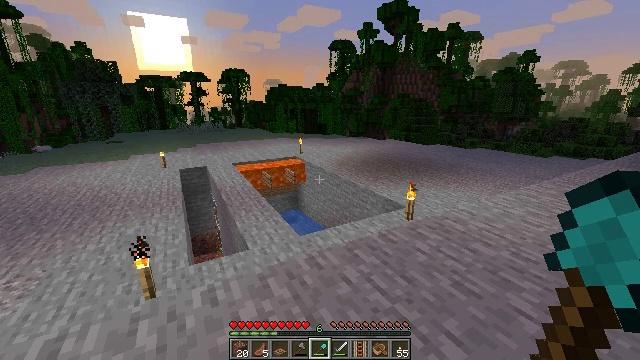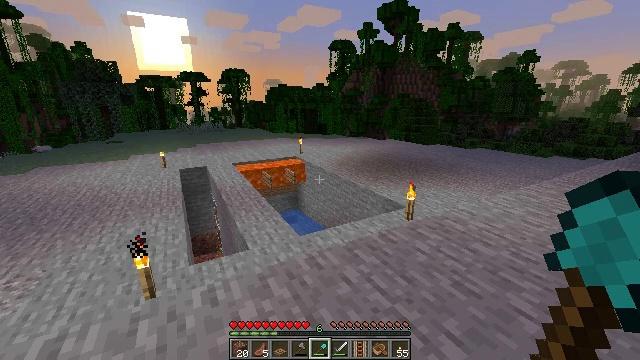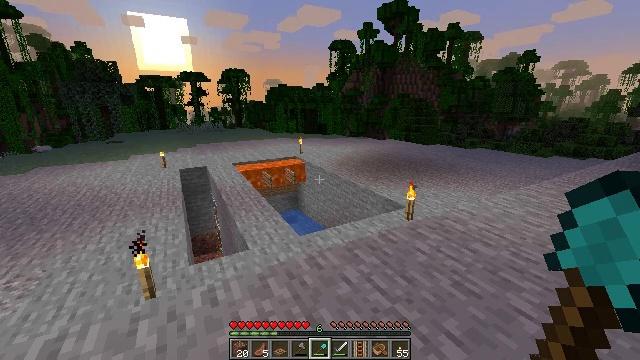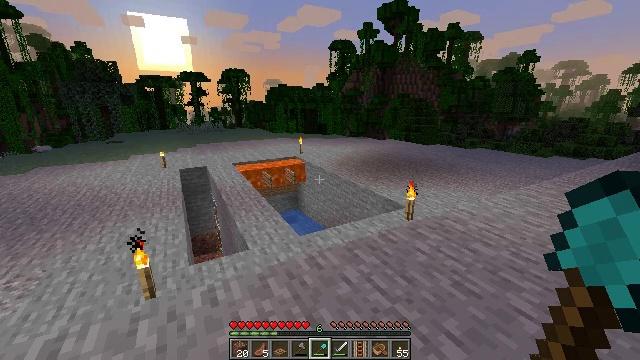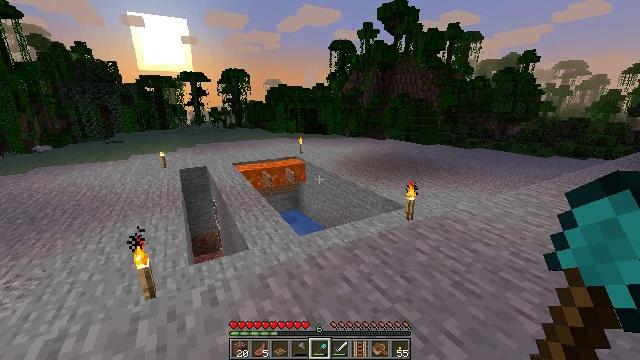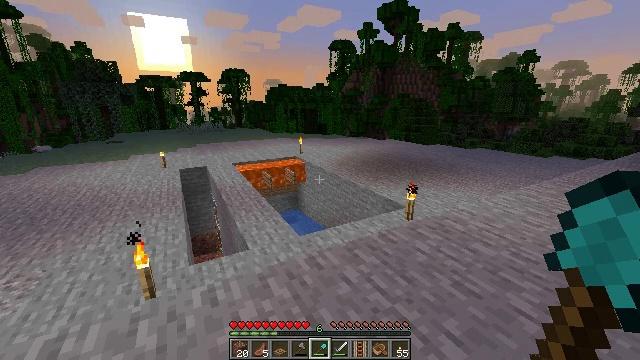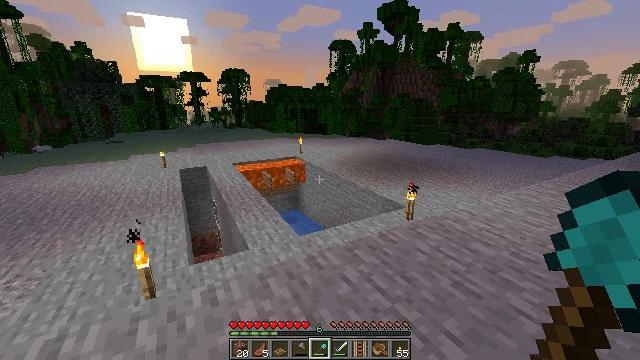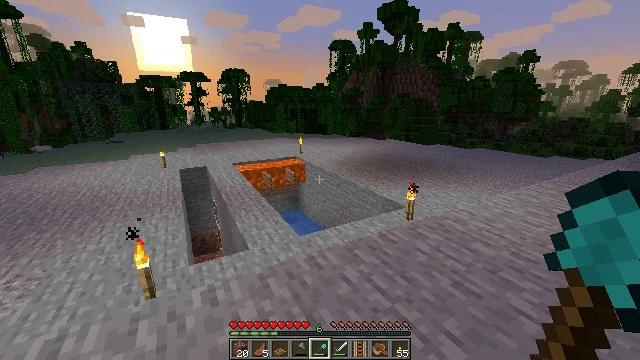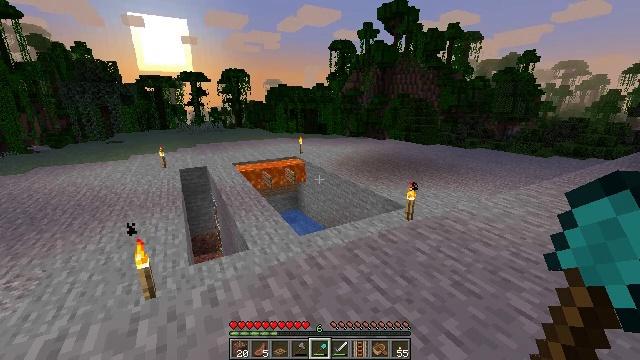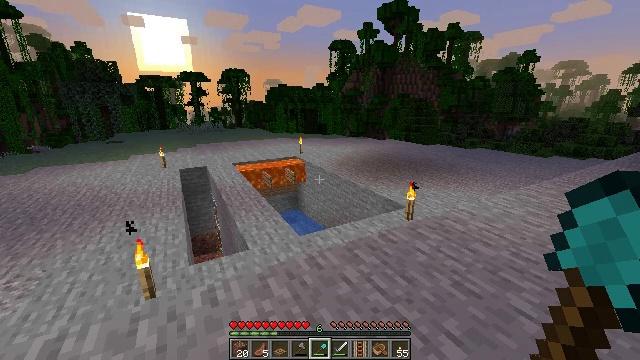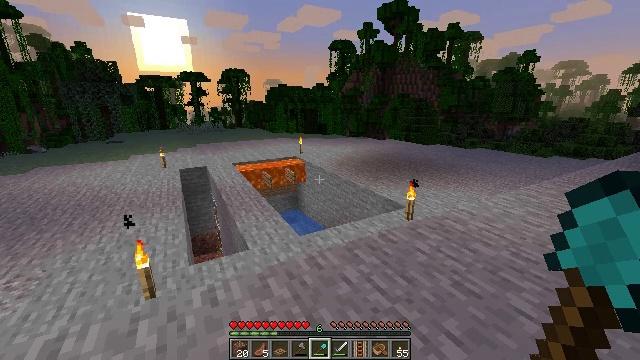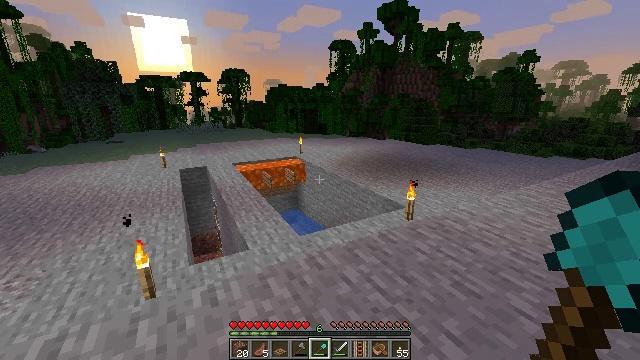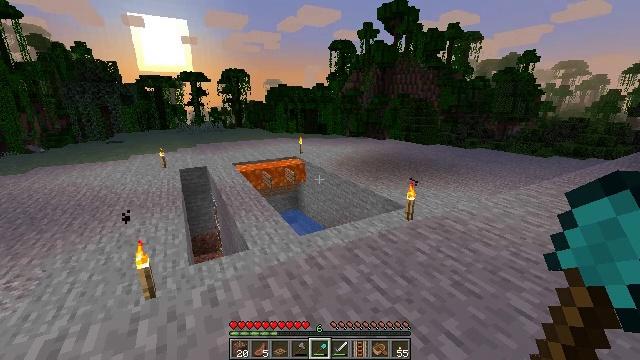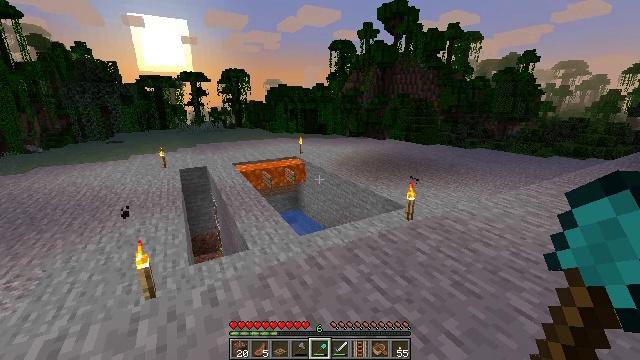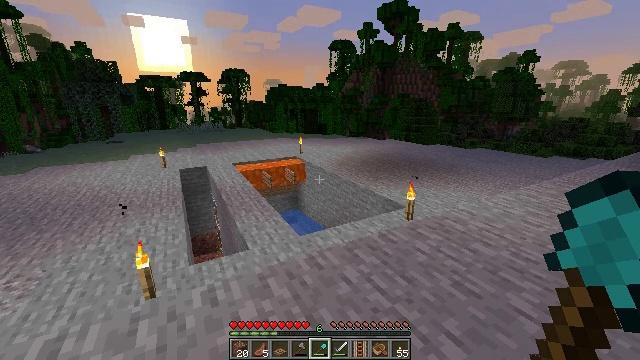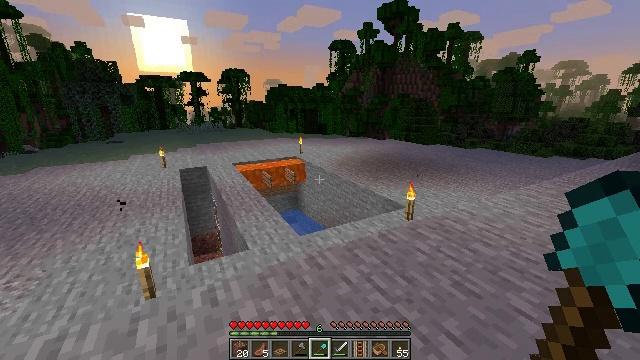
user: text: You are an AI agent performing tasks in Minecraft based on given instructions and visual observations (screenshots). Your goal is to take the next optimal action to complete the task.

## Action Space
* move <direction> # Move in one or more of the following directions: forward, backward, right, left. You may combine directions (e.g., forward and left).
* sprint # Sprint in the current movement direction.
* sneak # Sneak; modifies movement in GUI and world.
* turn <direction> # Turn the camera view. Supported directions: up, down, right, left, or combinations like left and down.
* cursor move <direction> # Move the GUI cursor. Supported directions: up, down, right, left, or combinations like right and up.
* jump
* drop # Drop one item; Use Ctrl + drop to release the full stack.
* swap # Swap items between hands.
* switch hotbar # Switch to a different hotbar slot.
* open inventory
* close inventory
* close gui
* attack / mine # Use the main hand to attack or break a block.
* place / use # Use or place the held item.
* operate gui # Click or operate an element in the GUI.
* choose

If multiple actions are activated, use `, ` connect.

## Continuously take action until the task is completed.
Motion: motion action
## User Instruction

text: Break the poppy plant.
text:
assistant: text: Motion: no_op
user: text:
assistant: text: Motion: no_op
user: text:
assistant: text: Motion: no_op
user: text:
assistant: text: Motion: no_op
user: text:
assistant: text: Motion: no_op
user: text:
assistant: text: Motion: no_op
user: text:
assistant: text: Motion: no_op
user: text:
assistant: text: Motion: no_op
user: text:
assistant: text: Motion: no_op
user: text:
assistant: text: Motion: no_op
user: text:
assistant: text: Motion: no_op
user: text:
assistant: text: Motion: no_op
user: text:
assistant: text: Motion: no_op
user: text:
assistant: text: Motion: no_op
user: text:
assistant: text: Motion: no_op
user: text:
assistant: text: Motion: no_op
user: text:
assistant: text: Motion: no_op
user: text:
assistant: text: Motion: no_op
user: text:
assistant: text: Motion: no_op
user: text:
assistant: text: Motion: no_op
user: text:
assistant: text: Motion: no_op
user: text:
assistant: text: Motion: no_op
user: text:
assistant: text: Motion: no_op
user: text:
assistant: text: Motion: no_op
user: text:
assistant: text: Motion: no_op
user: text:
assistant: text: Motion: no_op
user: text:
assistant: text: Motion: no_op
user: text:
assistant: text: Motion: no_op
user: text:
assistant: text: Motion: no_op
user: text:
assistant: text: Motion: no_op